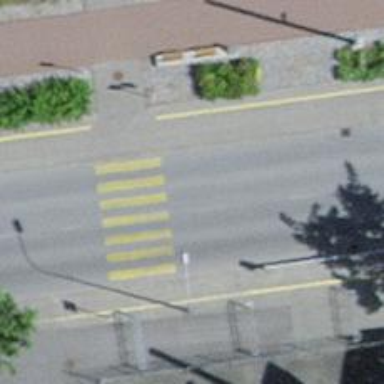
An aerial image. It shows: Uncontrolled zebra crossing on the road.